Часть A. Поляризация и кристаллооптика (2 балла) При прохождении через поляризатор $P$ естественный свет преобразуется в линейно-поляризованный свет, плоскость поляризации параллельна оси поляризатора. В этой части задачи будем рассматривать только монохроматическое излучение.
Линейно поляризованный свет интенсивностью $I_0$ падает на анализатор $A$, ось поляризации которого повернута на угол $\alpha$ по отношению к оси поляризатором $P$. Определите интенсивность света после прохождения через анализатор. Отражением и поглощением пренебречь.
Поляризатор и анализатор расположены перпендикулярно друг другу, и свет не проходит через анализатор. Если между двумя элементами поместить третий поляризатор $P'$, свет начинает проходить через анализатор. Найдите интенсивность $I$ прошедшего света через интенсивность падающего света $I_0$ и угол $\alpha$, который составляет ось поляризатора $P'$ с осью поляризатора $P$. Найдите максимальную интенсивность прошедшего света $I'$ и угол $\alpha'$, при котором она достигается.  Заменим теперь поляризатор $P'$ на двулучепреломляющий кристалл. В таком кристалле падающий луч делится на два. Один из них распространяется с одинаковой скоростью в любом направлении, так называемый «обыкновенный» (ordinary) луч, а другой распространяется с разными скоростями в разных направлениях, «необыкновенный» (extraordinary) луч. На рисунке показаны волновые фронты для обыкновенного луча (сферический) и для необыкновенного (эллипсоидальная) для точечного источника, расположенного в кристалле. Направление, в котором лучи распространяются с одинаковой скоростью, называется осью кристалла. Показатель преломления для обыкновенного луча равен $n_o$, а показатель преломления для необыкновенного луча зависит от направления, и его значение находится между $n_o$ и $n_e$.
Рассмотрим кристалл, грани которого параллельны оси кристалла. Линейно-поляризованный свет нормально так падает на поверхность кристалла. Два луча будут распространяться в одном направлении, но с разными скоростями. Они линейно поляризованы во взаимно перпендикулярных направлениях. На выходе из кристалла между двумя лучами появляется фазовый сдвиг. Выразите этот фазовый сдвиг $\delta$ через показатели преломления $n_o$ и $n_e$, а также длину волны излучения $\lambda$ и толщину кристалла $d$.
Часть B. Электрооптика (4 балла) Некоторые вещества под действием электрического поля приобретают свойства одноосного кристалла, причем оптическая ось оказывается направлена по полю. Электрооптический эффект заключается в изменении значения показателя преломления среды в электрическом поле. Если показатель преломления линейно зависит от напряженности приложенного электрического поля, это явление называется эффектом Поккельса. Т.е. $n(E)=n_0+aE$, причем $aE\ll n_0$. Значение постоянной $a=-\cfrac{1}{2}rn_0^3$, где $r$~— коэффициент Поккельса. Для прикладных исследований удобно использовать следующую величину: $\eta=\cfrac{1}{n^2}$.
Пусть амплитуды обеих волн (обыкновенной и необыкновенной), одинаковы и равны $E$. Найдите соотношение между напряженностью электрического поля необыкновенной волны $E_e$, напряженностю электрического поля обыкновенной волны $E_o$ и фазовым сдвигом $\delta$. Проанализируйте случаи, когда сдвиг фазы $\delta$ принимает значения $\delta = 2\pi k, \delta=(2k+1)\pi, \delta=k\pi+\frac{\pi}{2}, k\in Z.$ Для каждого из случаев укажите поляризацию света, выходящего из кристалла.
Найдите приближенную функцию зависимости $\eta(E)$.
Вариант ячейки Поккельса показан на рисунке. Показатель преломления вещества в отсутствие поля $n_0$, размеры ячейки $L$ и $d$. длина волны используемого излучения $\lambda$, и коэффициент Поккельса $r$. Какое напряжение нужно приложить, чтобы ячейка вносила разность фаз $\delta\phi=\phi-\phi_0=\pi$, где $\phi_0$~— фазовый сдвиг при отсутствии поля, $\phi$~— в присутствии поля.
Пусть для некоторого анизотропного вещества два показателя преломления зависят от напряженности поля следующим образом $n_e=n_{e0}-\cfrac{1}{2}r_en_{e0}^3E$ и $n_o=n_{o0}-\cfrac{1}{2}r_on_{o0}^3E$. Кристалл был вырезан так, что в отсутствии поля на выходе получался линейно-поляризованный свет. Какое минимальное напряжение нужно приложить, чтобы получить на выходе линейно-поляризованный свет, поляризация которого повернута на $90^\circ$ относительно той, которая получается на выходе при отсутствии напряжения? Если зависимость показателя преломления от напряженности поля носит квадратичный характер, то этот эффект называется эффектом Керра. И для одноосного кристалла выполняется следующее соотношение между показателями преломления обыкновенной и необыкновенной волной: $n_e-n_o=\lambda BE^2$, где $B$~— постоянная Керра.
Часть C. Интерференция немонохроматического излучения (5 баллов) Интерференционная двулучевая схема освещается красной линией кадмия $\lambda_0=6438,8~\text{А}$, спектральной ширины $\lambda=1.2\cdot 10^-3~\text{А}$. В частотном спектре интенсивность излучения представляет собой прямоугольник. Пусть $L$~— разность оптических путей между двумя волнами, которые интерферируют в некоторой точке наблюдения $M$, а $p\equiv L/\lambda_0$~— порядок интерференции в этой точке.
На рисунке изображена кювета с нитробензолом (который проявляет эффект Керра), в которой расположен конденсатор. С обеих сторон к кювете примыкают два идеальных поляроида, разрешенные направления которых параллельны и направлены под углом $\alpha=45^\circ$ к направлению поля в конденсаторе. Пластины конденсатора имеют длину $l=5~\text{см}$, расстояние между ними $d=5~\text{мм}$. К конденсатору приложено напряжение $U=2910~\text{В}$. Определите интенсивность $I$ света на выходе второго поляроида, если на первый поляроид падает свет, поляризованный по кругу с интенсивностью $I_0$. Постоянная Керра для нитробензонла равна $B=2.2\cdot 10^{-12}~\text{м/В}^2$.
Выразите интенсивность в точке $M$ в виде $I(M)=2I_0[1+V(p)\cos (2\pi p)]$. Найдите функцию видности $V(p)$ через $\lambda_0, \Delta\lambda$ и $p$.
Найдите длину когерентности $\Delta l$, которая определяется как минимальная оптическая разность хода, при которой смазывается интерференционная картина. Найдите связь между времем когерентности $\Delta t=\Delta l/c$ и шириной спектра $\Delta\nu$.
Определить наибольшее значение порядка интерференции $p$, для которого видность $V(p)$ наблюдаемых полос выше $90\%$. Эксперимент повторяется. Теперь интерференционная схема освещается дуплетом натрия ($\lambda_1=5890~\text{А}, \lambda_2=5896~\text{А}, \delta\lambda=0.11~\text{А}$). Обозначим $\lambda_0$~— среднее арифметческое длин волн $\lambda_1$ и $\lambda_2$.
Выразите интенсивность в точке наблюдения интерференционной картины $M$ в виде аналогичном пункту C1. Найдите функцию видности $V(p)$ через $\lambda_0, \delta\lambda, \Delta\lambda$ и $p$.
Для какого порядка интерференции $p_0$ в точке $M$ будет наибольшая интенсивность?
Для какого порядка интерференции $p_1$ в точке $M$ будет первое уменьшение интенсивности света до значения, равного половине наибольшей интесивности?
Начиная с какого порядка интерференции $p_2$, контраст интерференционных полос начинает снова увеличиваться после того, как он всегда уменьшался?
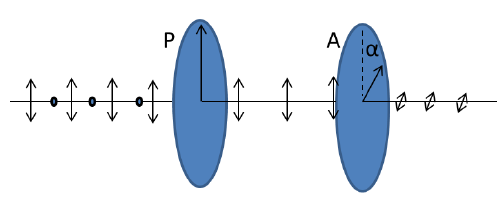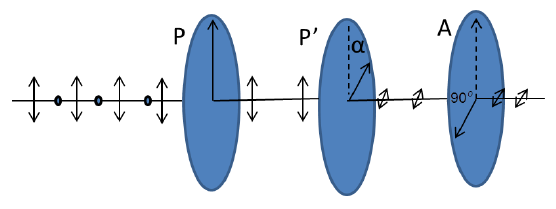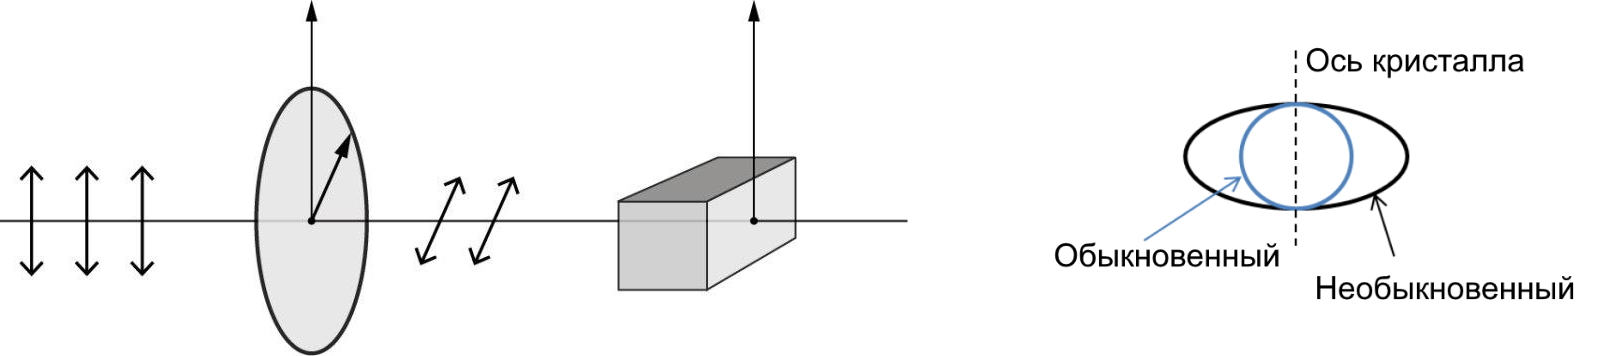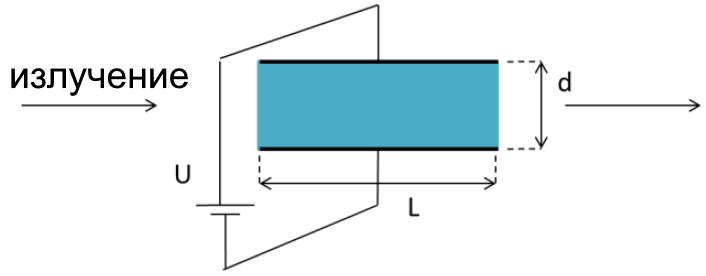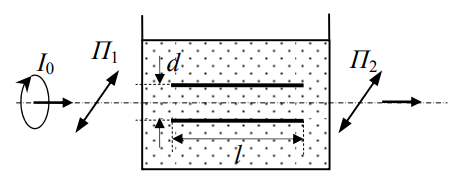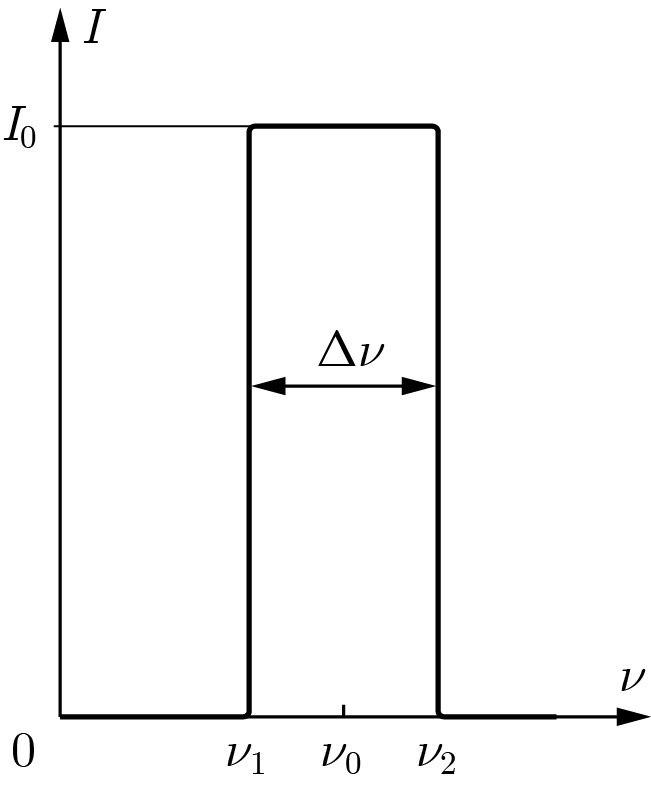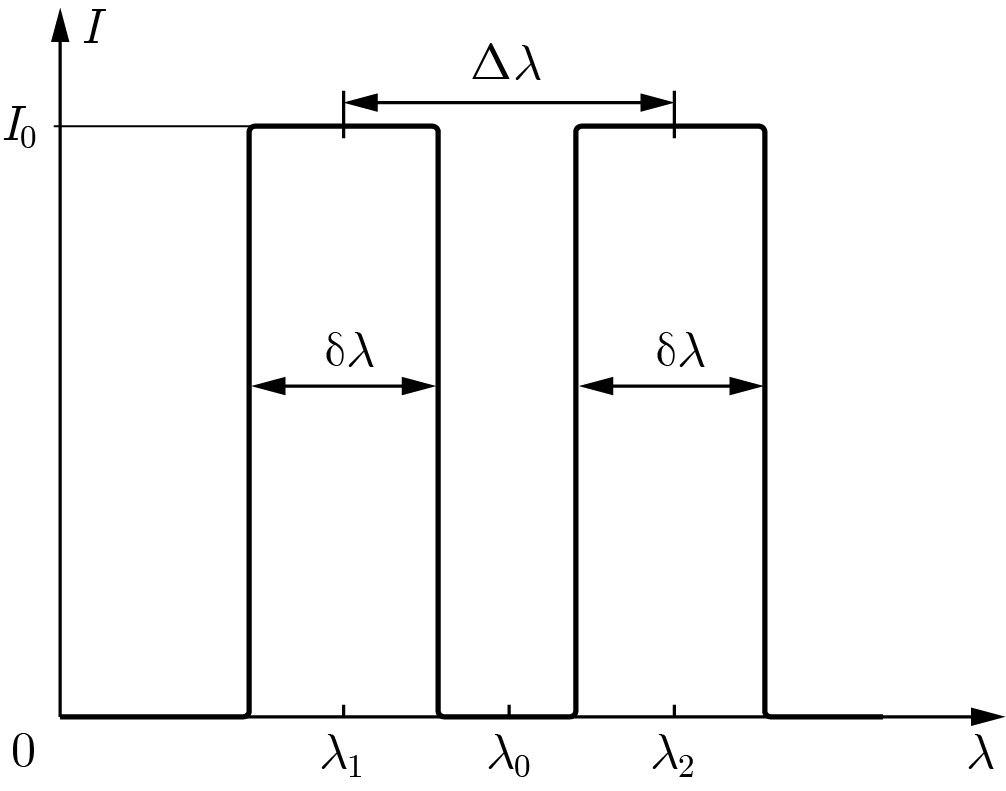
Линейно поляризованный свет интенсивностью $I_0$ падает на анализатор $A$, ось поляризации которого повернута на угол $\alpha$ по отношению к оси поляризатором $P$. Определите интенсивность света после прохождения через анализатор. Отражением и поглощением пренебречь.
Ответ: При проецировании напряженности $I_0$ на ось, напряженность $E\sim\sqrt{I_0}$ имеет проекцию $E\cdot\cos{\alpha}$, из чего следует интенсивность на выходе, равная $I\sim(E\cos\alpha)^2$, $I=I_0\cos^2{\alpha}$

Поляризатор и анализатор расположены перпендикулярно друг другу, и свет не проходит через анализатор. Если между двумя элементами поместить третий поляризатор $P'$, свет начинает проходить через анализатор. Найдите интенсивность $I$ прошедшего света через интенсивность падающего света $I_0$ и угол $\alpha$, который составляет ось поляризатора $P'$ с осью поляризатора $P$. Найдите максимальную интенсивность прошедшего света $I'$ и угол $\alpha'$, при котором она достигается.
Ответ: Дважды применив результат из пункта A1, получим выходную интенсивность, равную $I=I_0\cos^2(\alpha)\cos^2(\frac{\pi}{2}-\alpha)=\frac{I_0}{4}\sin^2(2\alpha)$. Максимум достигается при $$\alpha = \frac{\pi}{4}, I_{max} = \frac{1}{4} I_0.$$

Рассмотрим кристалл, грани которого параллельны оси кристалла. Линейно-поляризованный свет нормально так падает на поверхность кристалла. Два луча будут распространяться в одном направлении, но с разными скоростями. Они линейно поляризованы во взаимно перпендикулярных направлениях. На выходе из кристалла между двумя лучами появляется фазовый сдвиг. Выразите этот фазовый сдвиг $\delta$ через показатели преломления $n_o$ и $n_e$, а также длину волны излучения $\lambda$ и толщину кристалла $d$.
Ответ: Оптическая разность хода равна $(n_e - n_0) \cdot d$. Как следствие, сдвиг фазы равен $\delta=\frac{2\pi}{\lambda}d(n_e-n_0)$

Пусть амплитуды обеих волн (обыкновенной и необыкновенной), одинаковы и равны $E$. Найдите соотношение между напряженностью электрического поля необыкновенной волны $E_e$, напряженностю электрического поля обыкновенной волны $E_o$ и фазовым сдвигом $\delta$. Проанализируйте случаи, когда сдвиг фазы $\delta$ принимает значения $\delta = 2\pi k, \delta=(2k+1)\pi, \delta=k\pi+\frac{\pi}{2}, k\in Z.$ Для каждого из случаев укажите поляризацию света, выходящего из кристалла.
Ответ: $E_e = E \cdot \sin(\omega t), E_o = E \cdot \sin(\omega t + \delta)$. Верно, что $$E_o = E \sin(\omega t)\cos(\delta) + E \sin(\delta)\cos(\omega t)$$ $$(E_o - E \sin(\omega t)\cos(\delta))^2 = (E \sin(\delta)\cos(\omega t))^2$$. Если расскрыть квадрат, мы получим финальное соотношение $E_0^2 + E_e^2 - 2 E_0 E_e \cos(\delta) = E^2\sin^2(\delta)$

Найдите приближенную функцию зависимости $\eta(E)$.
Ответ: $$\eta = \frac{1}{n^2} = \frac{1}{n_0^2(1+aE)^2} = \frac{1}{n_0^2}(1 - 2 a E) = \frac{1}{n_0^2} (1+ r E n_0^2) = \frac{1}{n_0^2} + r E.$$

Вариант ячейки Поккельса показан на рисунке. Показатель преломления вещества в отсутствие поля $n_0$, размеры ячейки $L$ и $d$. длина волны используемого излучения $\lambda$, и коэффициент Поккельса $r$. Какое напряжение нужно приложить, чтобы ячейка вносила разность фаз $\delta\phi=\phi-\phi_0=\pi$, где $\phi_0$~— фазовый сдвиг при отсутствии поля, $\phi$~— в присутствии поля.
Ответ: Для разности фаз в $\pi$, необходимо получить такое поле $E$, что $$\alpha E L = \frac{\lambda}{2}.$$ Значит, $$U=Ed=\frac{\lambda d}{2 \alpha L} = \frac{\lambda d}{r n_0^3 L}.$$ (Знак в этой части неважен, поскольку на рисунке не указано положительное направление поля, и, как следствие, мы не можем его узнать).

Пусть для некоторого анизотропного вещества два показателя преломления зависят от напряженности поля следующим образом $n_e=n_{e0}-\cfrac{1}{2}r_en_{e0}^3E$ и $n_o=n_{o0}-\cfrac{1}{2}r_on_{o0}^3E$. Кристалл был вырезан так, что в отсутствии поля на выходе получался линейно-поляризованный свет. Какое минимальное напряжение нужно приложить, чтобы получить на выходе линейно-поляризованный свет, поляризация которого повернута на $90^\circ$ относительно той, которая получается на выходе при отсутствии напряжения?
Ответ: Для поворота плоскости поляризации на $90^\circ$, нужна разность фаз в $\pi$. Для того, чтобы она была достигнута, нужно такое напряжение $U$, что $\frac{1}{2}(r_en_{e0}^2 - r_on_{o0}^3)\frac{U}{d}L = \frac{\lambda}{2}$. $U = \frac{\lambda d}{(r_en_{e0}^2 - r_on_{o0}^3)L}$

На рисунке изображена кювета с нитробензолом (который проявляет эффект Керра), в которой расположен конденсатор. С обеих сторон к кювете примыкают два идеальных поляроида, разрешенные направления которых параллельны и направлены под углом $\alpha=45^\circ$ к направлению поля в конденсаторе. Пластины конденсатора имеют длину $l=5~\text{см}$, расстояние между ними $d=5~\text{мм}$. К конденсатору приложено напряжение $U=2910~\text{В}$. Определите интенсивность $I$ света на выходе второго поляроида, если на первый поляроид падает свет, поляризованный по кругу с интенсивностью $I_0$. Постоянная Керра для нитробензонла равна $B=2.2\cdot 10^{-12}~\text{м/В}^2$.
Ответ: Если на выходе из первого поляризатора есть равные компоненты поляризации $$(E\sin(\omega t), E\sin(\omega t))$$ , то на выходе кюветы будет $$(E\sin(\omega t + \varphi), E\sin(\omega t + \varphi + \delta)).$$ После прохождения второго поляризатора свет пойдет с напряженностью $$\sqrt{2}E_{out} = E\sin(\omega t + \varphi) + E\sin(\omega t + \varphi + \delta) = E \sin(\omega t + \varphi) \cdot (1 + \cos{\delta}) + E \cos(\omega t + \varphi) \sin{\delta}.$$ Квадрат амплитуды колебаний $E_{out}$ равен $$\frac{1}{2}E^2((1 + \cos{\delta})^2 + \sin^2{\delta}) = E^2(1 + \cos{\delta}).$$ Из этого $$I = \frac{1}{4} I_0 (1 + \cos{\delta}) = \frac{1}{4} I_0 (1 + \cos(2 \pi B E^2 L)), E = \frac{U}{d}.$$ $$I \approx 0.4931 I_0.$$

Выразите интенсивность в точке $M$ в виде $I(M)=2I_0[1+V(p)\cos (2\pi p)]$. Найдите функцию видности $V(p)$ через $\lambda_0, \Delta\lambda$ и $p$.
Ответ: При инетференции двух монохроматических лучей в точке с порядком интерференции $p$, получается интенсивность $\delta I = 2 \delta I_0 (1 + \cos(2 \pi p))$. Если взять интеграл $$I = \int_{k-\Delta k / 2} ^ {k+\Delta k / 2} 2 I_0 (1 + \cos(2 \pi p)) \frac{d k}{\Delta k},$$ то получится выражение $$I = 2 \delta I_0 (1 + sinc(\pi p \frac{\Delta \lambda}{\lambda_0})\cos(2 \pi p)).$$ $$V(p) = sinc(\pi p \frac{\Delta \lambda}{\lambda_0})$$

Найдите длину когерентности $\Delta l$, которая определяется как минимальная оптическая разность хода, при которой смазывается интерференционная картина. Найдите связь между времем когерентности $\Delta t=\Delta l/c$ и шириной спектра $\Delta\nu$.
Ответ: Интеренференционная картина полностью смазывается, когда $V(p) = 0$. Первый раз такое происходит при $$p \frac{\Delta \lambda}{\lambda_0} = 1.$$ Как следствие $$\Delta l = \frac{\lambda_0^2}{\Delta \lambda} = 3.45\,м.$$ $$\Delta \nu = \nu \frac{\Delta \lambda}{\lambda_0} = \frac{c\,\Delta \lambda}{\lambda_0^2}.$$ $$\Delta \nu \cdot \Delta t = 1.$$

Определить наибольшее значение порядка интерференции $p$, для которого видность $V(p)$ наблюдаемых полос выше $90\%$.
Ответ: Численно решив уравнение $\sin{x} = 0.9\,x$ на калькуляторе, мы получим $x \approx 0.78668$. $$p = \frac{\lambda_0}{\pi \Delta \lambda} x = 1.34 \cdot 10^6.$$

Выразите интенсивность в точке наблюдения интерференционной картины $M$ в виде аналогичном пункту C1. Найдите функцию видности $V(p)$ через $\lambda_0, \delta\lambda, \Delta\lambda$ и $p$.
Ответ: Если сложить $$I_0\,(1 + sinc(\pi p \frac{\delta \lambda}{\lambda})\cos(2 \pi p (1 - \frac{\Delta \lambda}{2 \lambda}))) + I_0\,(1 + sinc(\pi p \frac{\delta \lambda}{\lambda})\cos(2 \pi p (1 + \frac{\Delta \lambda}{2 \lambda}))),$$ то получится $$2 I_0\,(1 + sinc(\pi p \frac{\delta \lambda}{\lambda})\cos(\pi p \frac{\Delta \lambda}{\lambda})\cos(2 \pi p)).$$ То есть $$V(p) = sinc(\pi p \frac{\delta \lambda}{\lambda})\cos(\pi p \frac{\Delta \lambda}{\lambda})$$

Для какого порядка интерференции $p_0$ в точке $M$ будет наибольшая интенсивность?
Ответ: Из формулы очевидно, что максимальная интенсивность достигается в $p_0 = 0$.

Для какого порядка интерференции $p_1$ в точке $M$ будет первое уменьшение интенсивности света до значения, равного половине наибольшей интесивности?
Ответ: В целых $p$ первое значение интенсивности меньше $I_0 / 2$ будет в точке $$p_1=\frac{\lambda_0}{2\Delta\lambda} \approx 491$$ где $V(p)$ впервые обращается в $0$.

Начиная с какого порядка интерференции $p_2$, контраст интерференционных полос начинает снова увеличиваться после того, как он всегда уменьшался?
Ответ: Контраст максимумов относительно засветки уменьшается при уменьшении $sinc$ в $V(p)$. Поэтому заново он начнет увеличиваться в момент, когда $sinc$ станет равен нулю — то есть верно, что $$\pi p_2 \frac{\Delta \lambda}{\lambda_0} = \pi,$$ $$p_2 = \frac{\lambda_0}{\delta \lambda} \approx 53\,573.$$
Темы:
T, Оптика, Волновая оптика, Интерференция, 2020, Сборы XY, Y, Поляризация, Немонохроматические источники